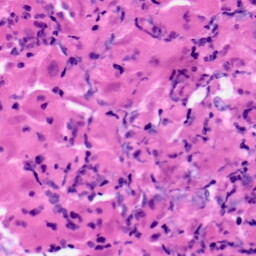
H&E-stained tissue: Pancreatic